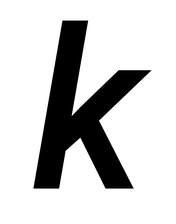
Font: Roboto-Italic_Medium_Italic